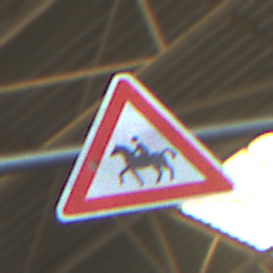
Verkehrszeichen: ReiterRechts
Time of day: Midday
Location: Indoor (Urban)
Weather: NotSpecified
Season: NotSpecified
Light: Natural